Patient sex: F
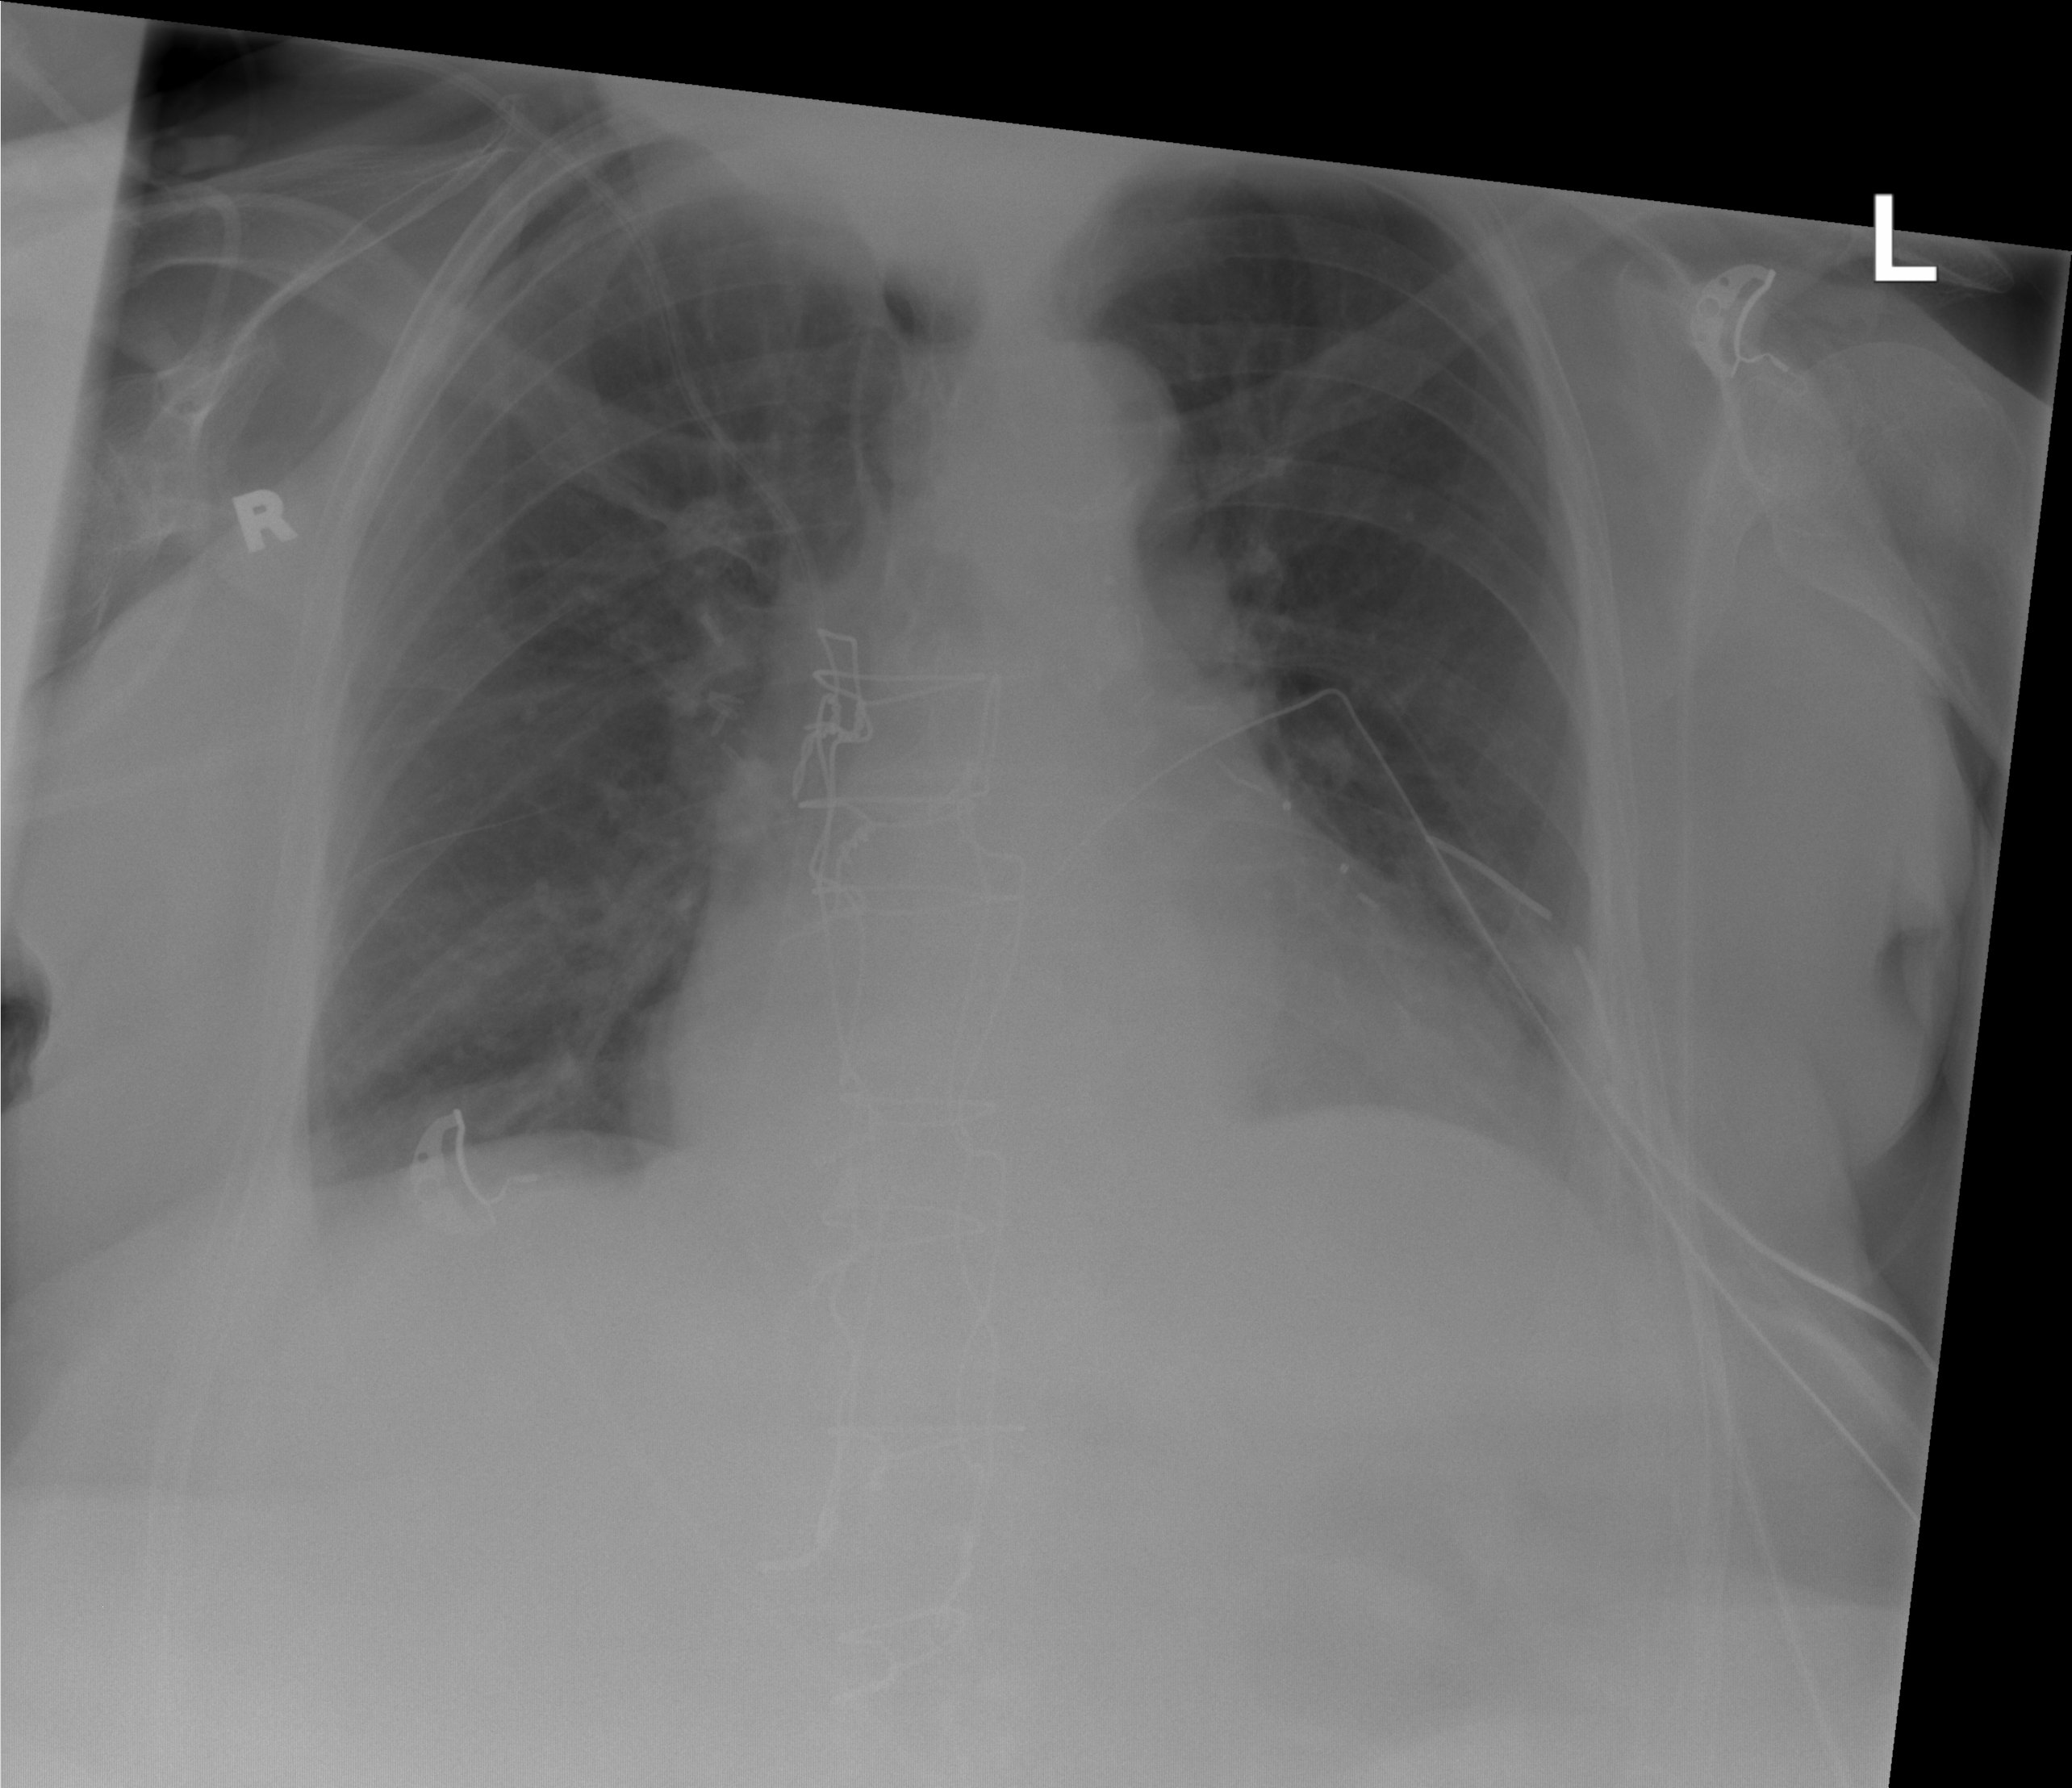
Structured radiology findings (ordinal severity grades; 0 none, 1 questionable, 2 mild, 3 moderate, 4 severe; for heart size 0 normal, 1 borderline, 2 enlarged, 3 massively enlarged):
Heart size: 2
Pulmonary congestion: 0
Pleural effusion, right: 1
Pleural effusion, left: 1
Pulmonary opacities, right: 0
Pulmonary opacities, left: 0
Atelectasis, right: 1
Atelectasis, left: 1